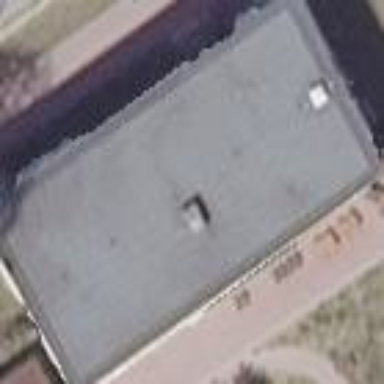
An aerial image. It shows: Kindergarten building.